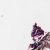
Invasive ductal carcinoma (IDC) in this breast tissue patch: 0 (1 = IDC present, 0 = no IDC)